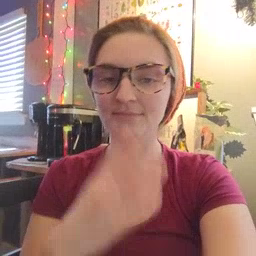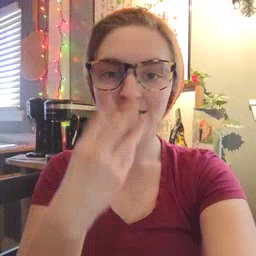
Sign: sleep